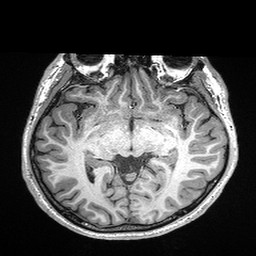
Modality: T1w
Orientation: coronal
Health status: healthy
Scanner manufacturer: siemens
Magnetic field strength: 3 T
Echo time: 0.00298 s